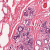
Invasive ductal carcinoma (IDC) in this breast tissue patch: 0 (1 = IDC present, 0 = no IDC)